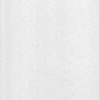
Label: dusty